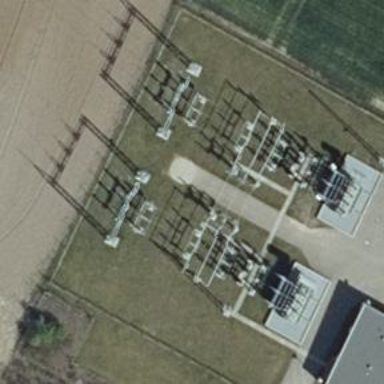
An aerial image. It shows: Switch for power supply.